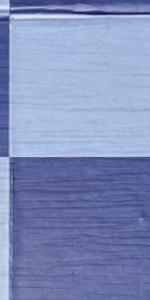
Label: Empty